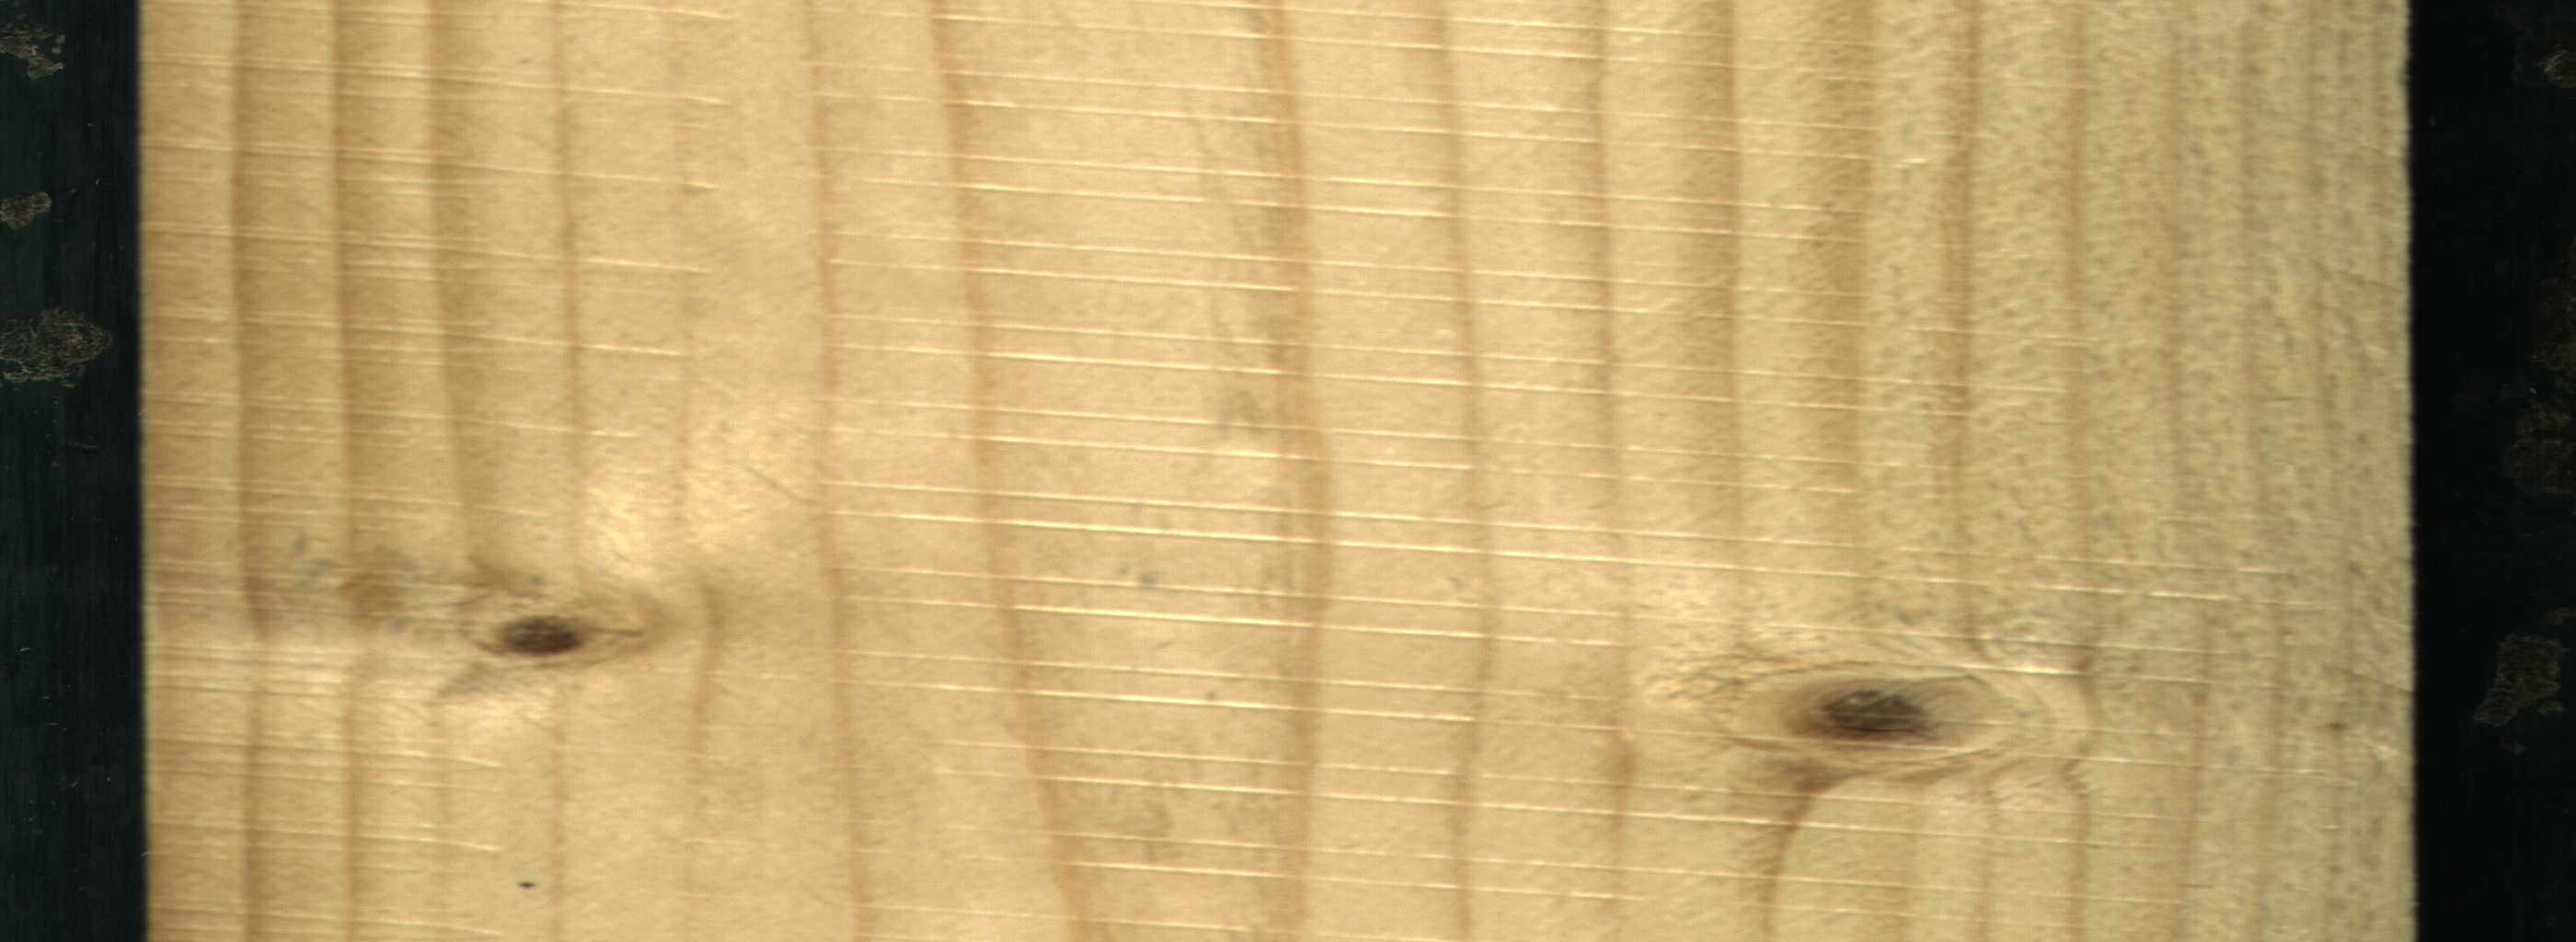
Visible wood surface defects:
Live_Knot
Live_Knot